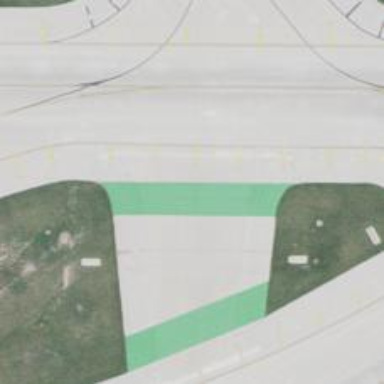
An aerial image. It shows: View of taxiway at the airport.